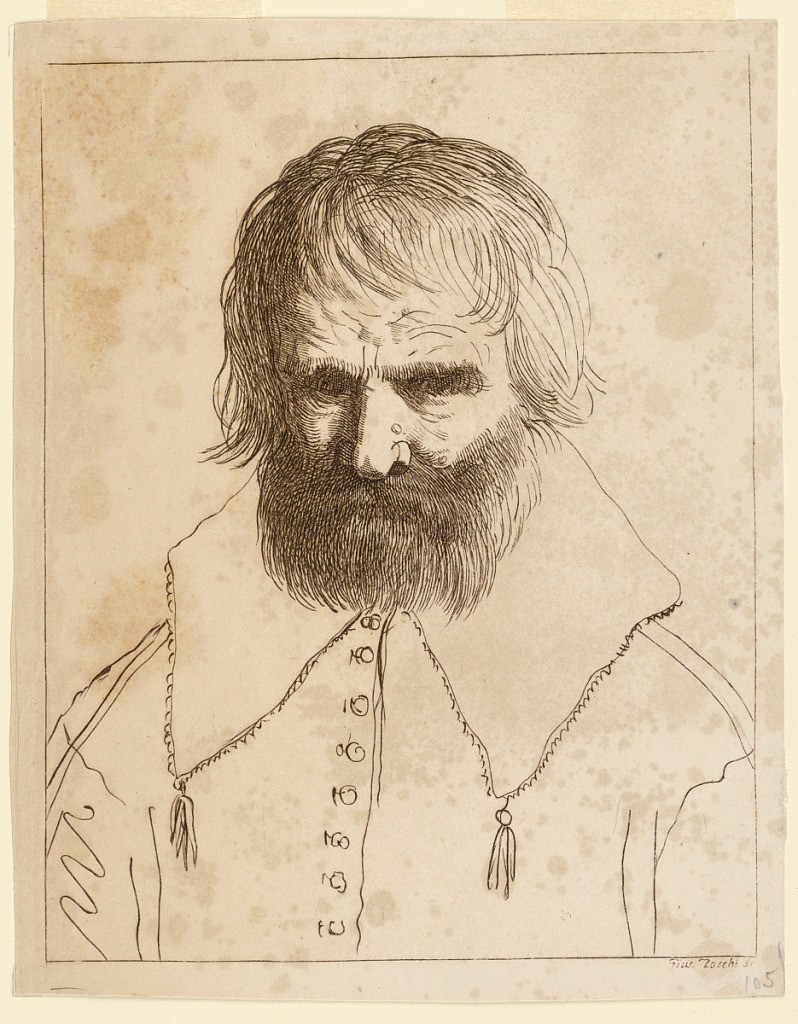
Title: Head of a Man
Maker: Giuseppe Zocchi, Italian, 1711 or 1717 - 1767
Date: ca. 1760–1780
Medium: Engraving in dark brown ink on white paper
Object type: Print
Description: Bust of a man facing frontally, with a thick beard and eyebrow, with tassels from the points of his wide collars.